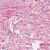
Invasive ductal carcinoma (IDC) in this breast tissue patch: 0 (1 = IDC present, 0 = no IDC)